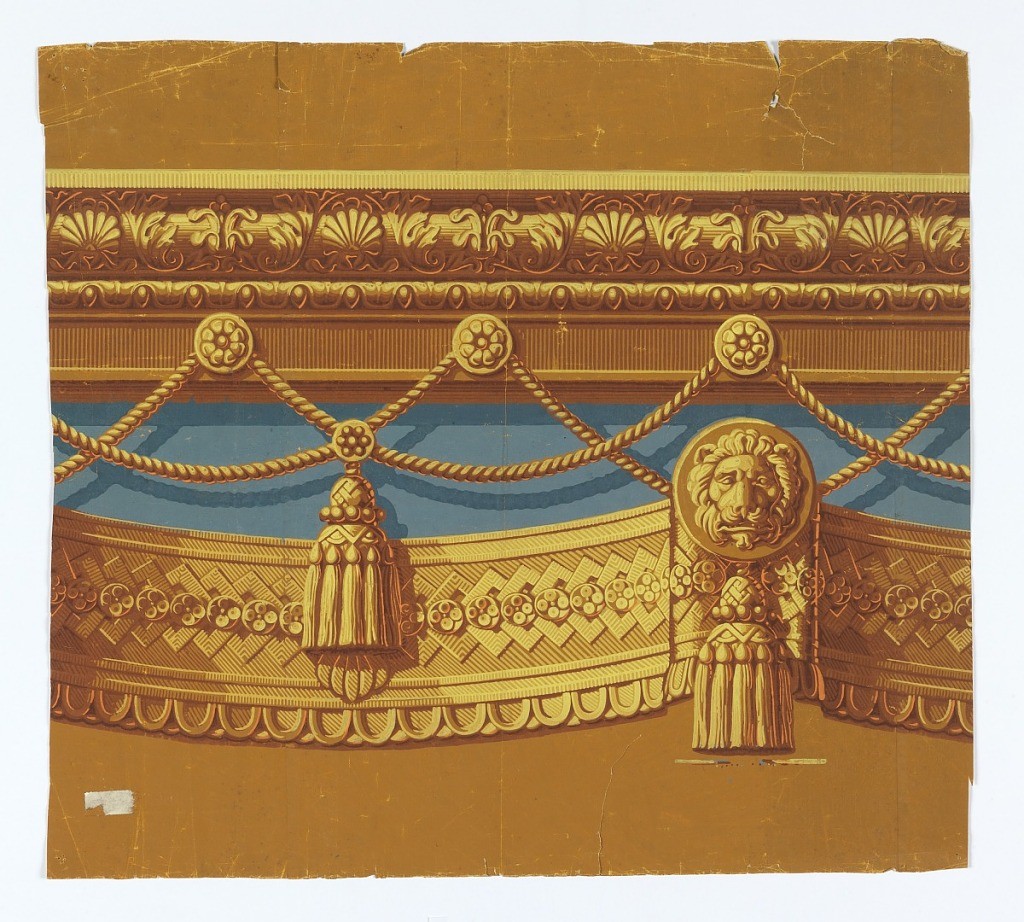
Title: Border
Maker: Joseph Dufour et Cie., French, 1752–1827
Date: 1815
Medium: Block printed on handmade paper
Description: Classical design, with passementerie and architectural molding, including tassels, swag rope twist and lion head medallions.  Printed in seven colors including gold, orange and blue on yellow ocher ground.